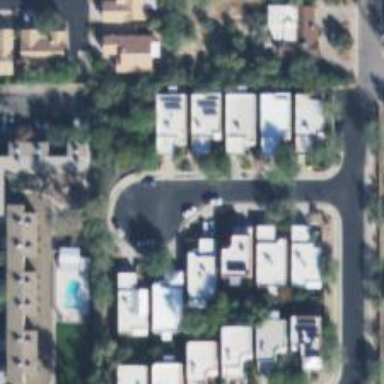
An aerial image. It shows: Residential road with separate sidewalk.